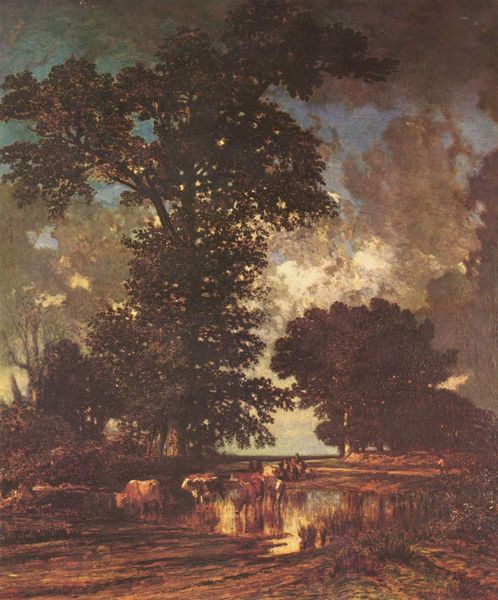
Titel: Eichen am Sumpf
Künstler: Jules Dupré
Standort: Paris
Institution: Musée du Louvre
Schlagwörter: baum, blau, blätter, dunkel, gemälde, gewitter, himmel, laub, schatten, wasser, weiß, wolken, bäume, fluss, gelb, grün, himmerl, landschaft, menschen, ocker, see, teich, ufer, äste, abend, braun, hell, licht, schwarz, strasse, ölbild, blick, gras, rot, tier, tiere, weg, wiese, wolke, hochformat, malerei, trinken, öl, ast, bach, dämmerung, erde, feld, felder, gräser, horizont, kühe, natur, schilf, spiegelung, stamm, vieh, weide, zweige, büsche, gewässer, sonne, boden, gold, realismus, klassizismus, england, wald, weiher, pfütze, ruhe, düster, perspektive, acker, herde, kuh, rind, idylle, constable, sturm, unwetter, wasse, wetter, widerschein, abendrot, abendstimmung, bauer, reflexion, regen, rinder, münchen, gewitterwolken, idyllisch, lichtung, acryl, groß, blauer himmel, dramatisch, tränke, klassik, hirte, hirten, weise, wasserstelle, furt, bauzm, stimmungsvoll, kuhhirt, grpß, fe